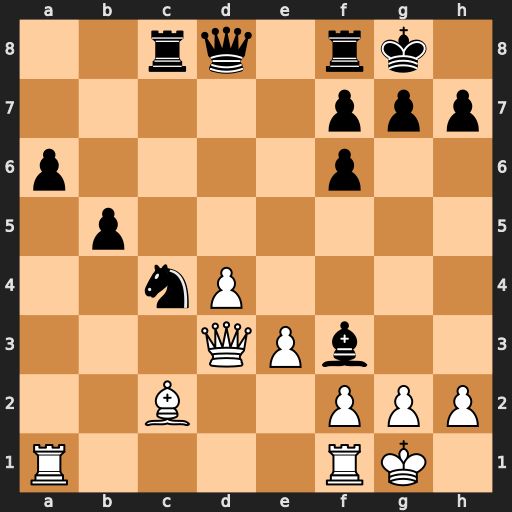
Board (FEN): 2rq1rk1/5ppp/p4p2/1p6/2nP4/3QPb2/2B2PPP/R4RK1
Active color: w
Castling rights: -
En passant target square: -
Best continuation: Qxh7#